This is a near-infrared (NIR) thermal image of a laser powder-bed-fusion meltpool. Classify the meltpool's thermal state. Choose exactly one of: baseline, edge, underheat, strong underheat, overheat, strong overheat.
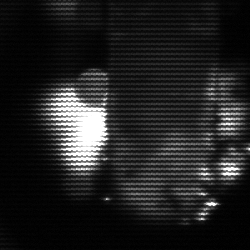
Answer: strong underheat